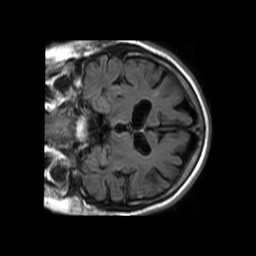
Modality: FLAIR
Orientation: coronal
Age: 73
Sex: male
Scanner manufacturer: philips
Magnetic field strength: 1.5 T
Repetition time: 6 s
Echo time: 0.12 s